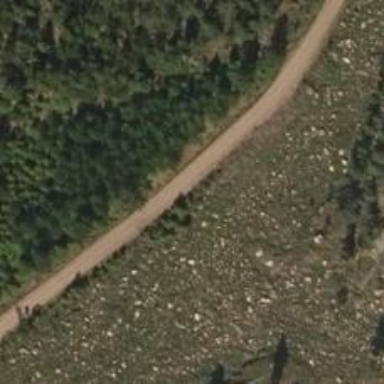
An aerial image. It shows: Unclassified road.